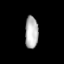
Tissue: lung
Cell type: Epithelial cells
Senescence score: 0.1584
Nuclear area (px): 415
Mean DAPI intensity: 181.043